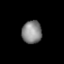
Tissue: lung
Cell type: Others
Senescence score: 0.1898
Nuclear area (px): 440
Mean DAPI intensity: 136.225